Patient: sex M, age 62
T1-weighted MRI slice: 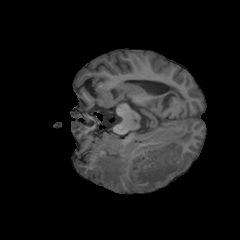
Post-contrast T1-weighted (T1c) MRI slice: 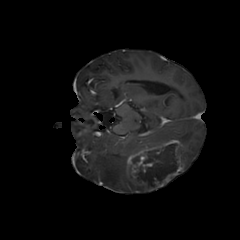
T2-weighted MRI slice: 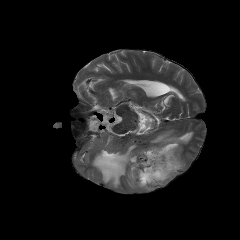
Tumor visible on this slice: yes
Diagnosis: Glioblastoma, IDH-wildtype
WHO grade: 4